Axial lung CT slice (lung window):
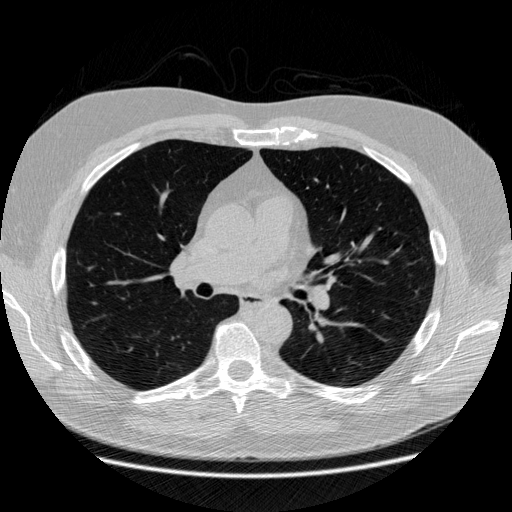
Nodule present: no